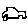
Label: car